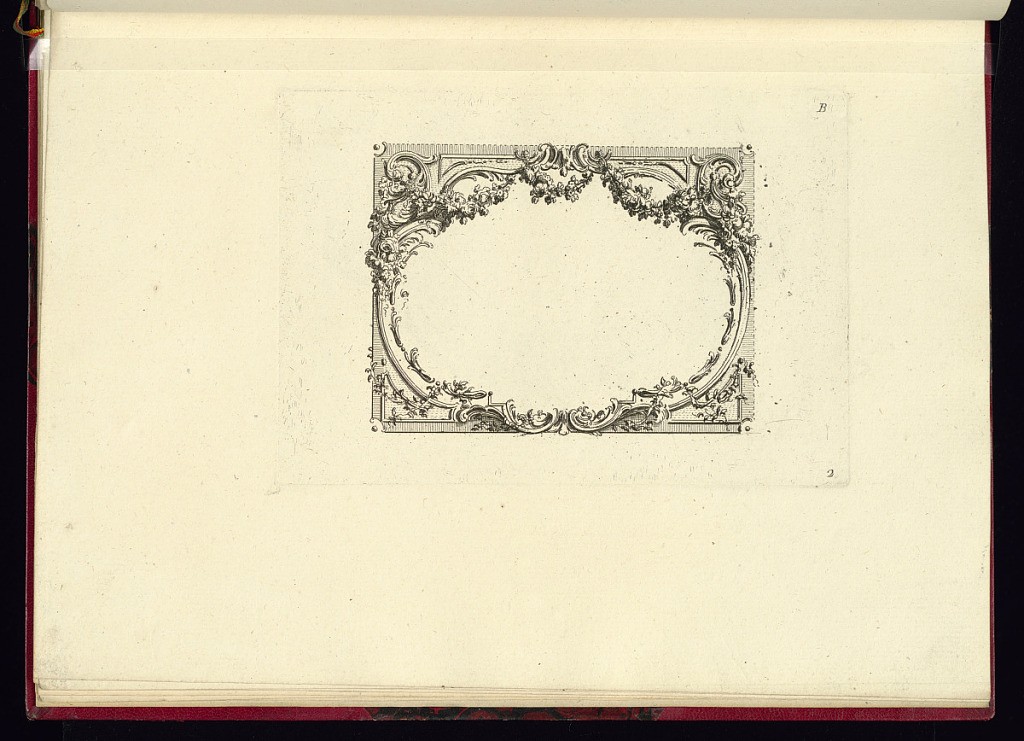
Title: Cartouche Design
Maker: Pierre-Philippe Choffard, French, 1730–1809
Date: ca.1760–75
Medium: Etching on laid paper
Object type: Print
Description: A rococo cartouche design featuring c-scrolls, scrolling acanthus leaves and foliage, garlands of flowers, and fleurons, within a rectangular frame. The plate is numbered and lettered.